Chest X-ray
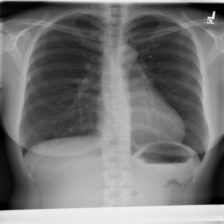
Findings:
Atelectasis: negative
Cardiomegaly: negative
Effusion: negative
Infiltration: negative
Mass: negative
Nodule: negative
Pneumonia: negative
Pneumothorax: negative
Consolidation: negative
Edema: negative
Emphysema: negative
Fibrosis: negative
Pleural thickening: negative
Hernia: negative